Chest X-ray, PA view. Patient: 50 years old, sex F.
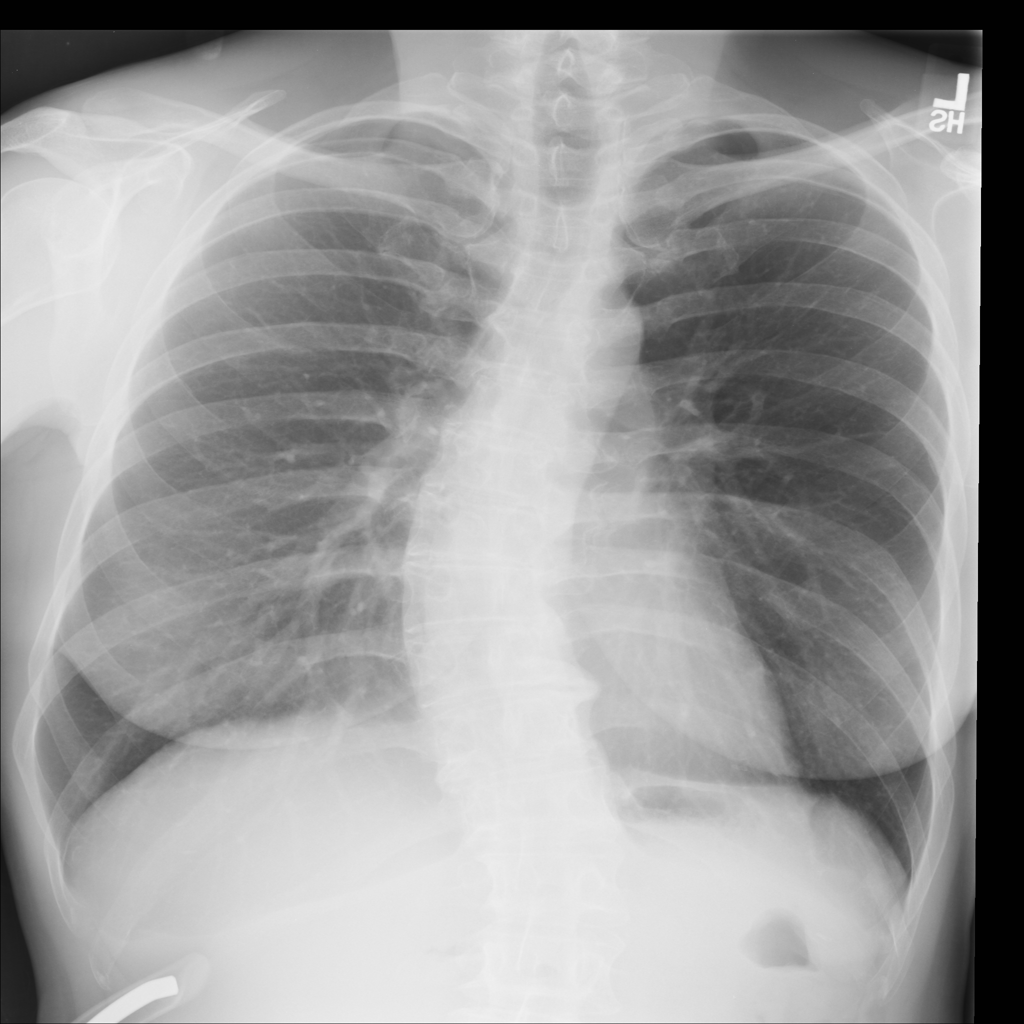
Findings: No Finding